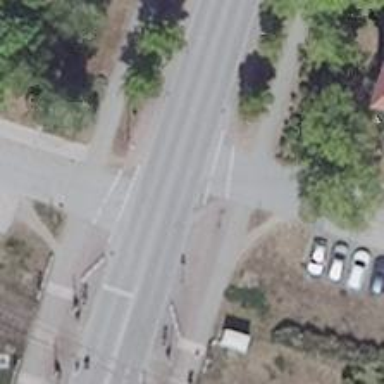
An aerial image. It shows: Tertiary road with cycle track.